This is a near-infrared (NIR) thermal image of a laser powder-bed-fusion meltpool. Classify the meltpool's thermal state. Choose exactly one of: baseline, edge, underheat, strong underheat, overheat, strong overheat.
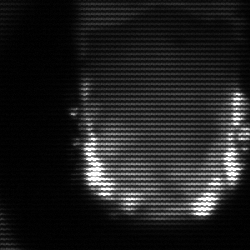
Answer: baseline